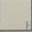
Piece: xx